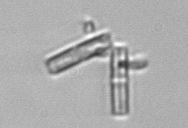
Label: Thalassionema